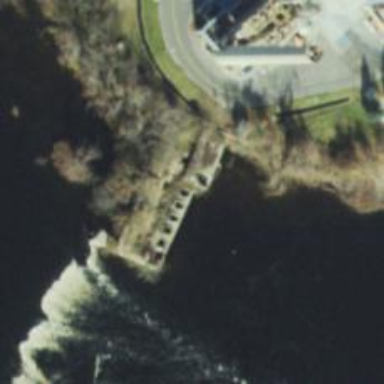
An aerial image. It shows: Dam along waterway.